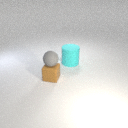
small brown rubber cube to the left of large cyan rubber cylinder